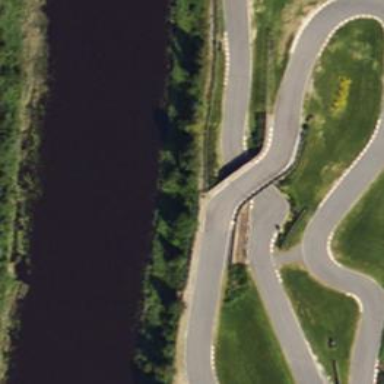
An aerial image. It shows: Karting raceway bridge.